Field crop: maize
Growth stage: 2
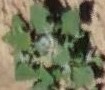
Species: chenopodium